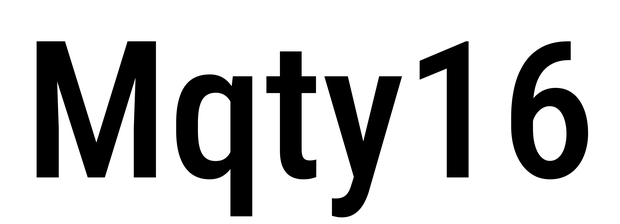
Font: Roboto_Condensed_Medium